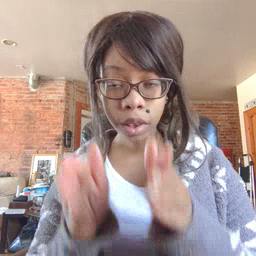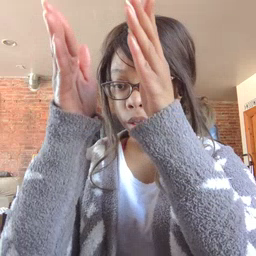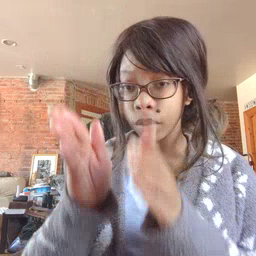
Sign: person